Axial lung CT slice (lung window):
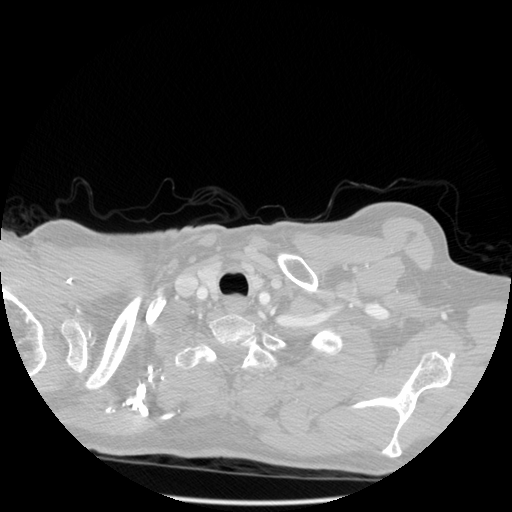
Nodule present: no